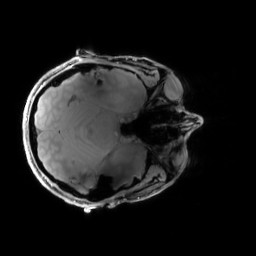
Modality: PDw
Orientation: axial
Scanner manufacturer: siemens
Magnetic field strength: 6.98 T
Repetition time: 1.34 s
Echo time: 0.00266 s